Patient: sex M, age 52
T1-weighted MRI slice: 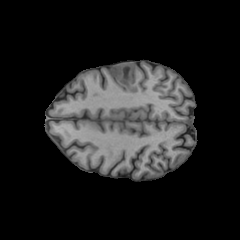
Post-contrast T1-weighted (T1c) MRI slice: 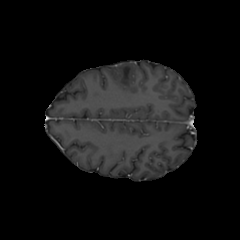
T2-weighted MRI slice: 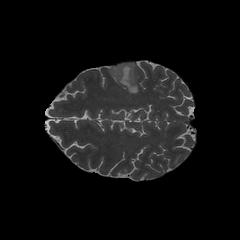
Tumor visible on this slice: yes
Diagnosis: Astrocytoma, IDH-wildtype
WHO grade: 3